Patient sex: F
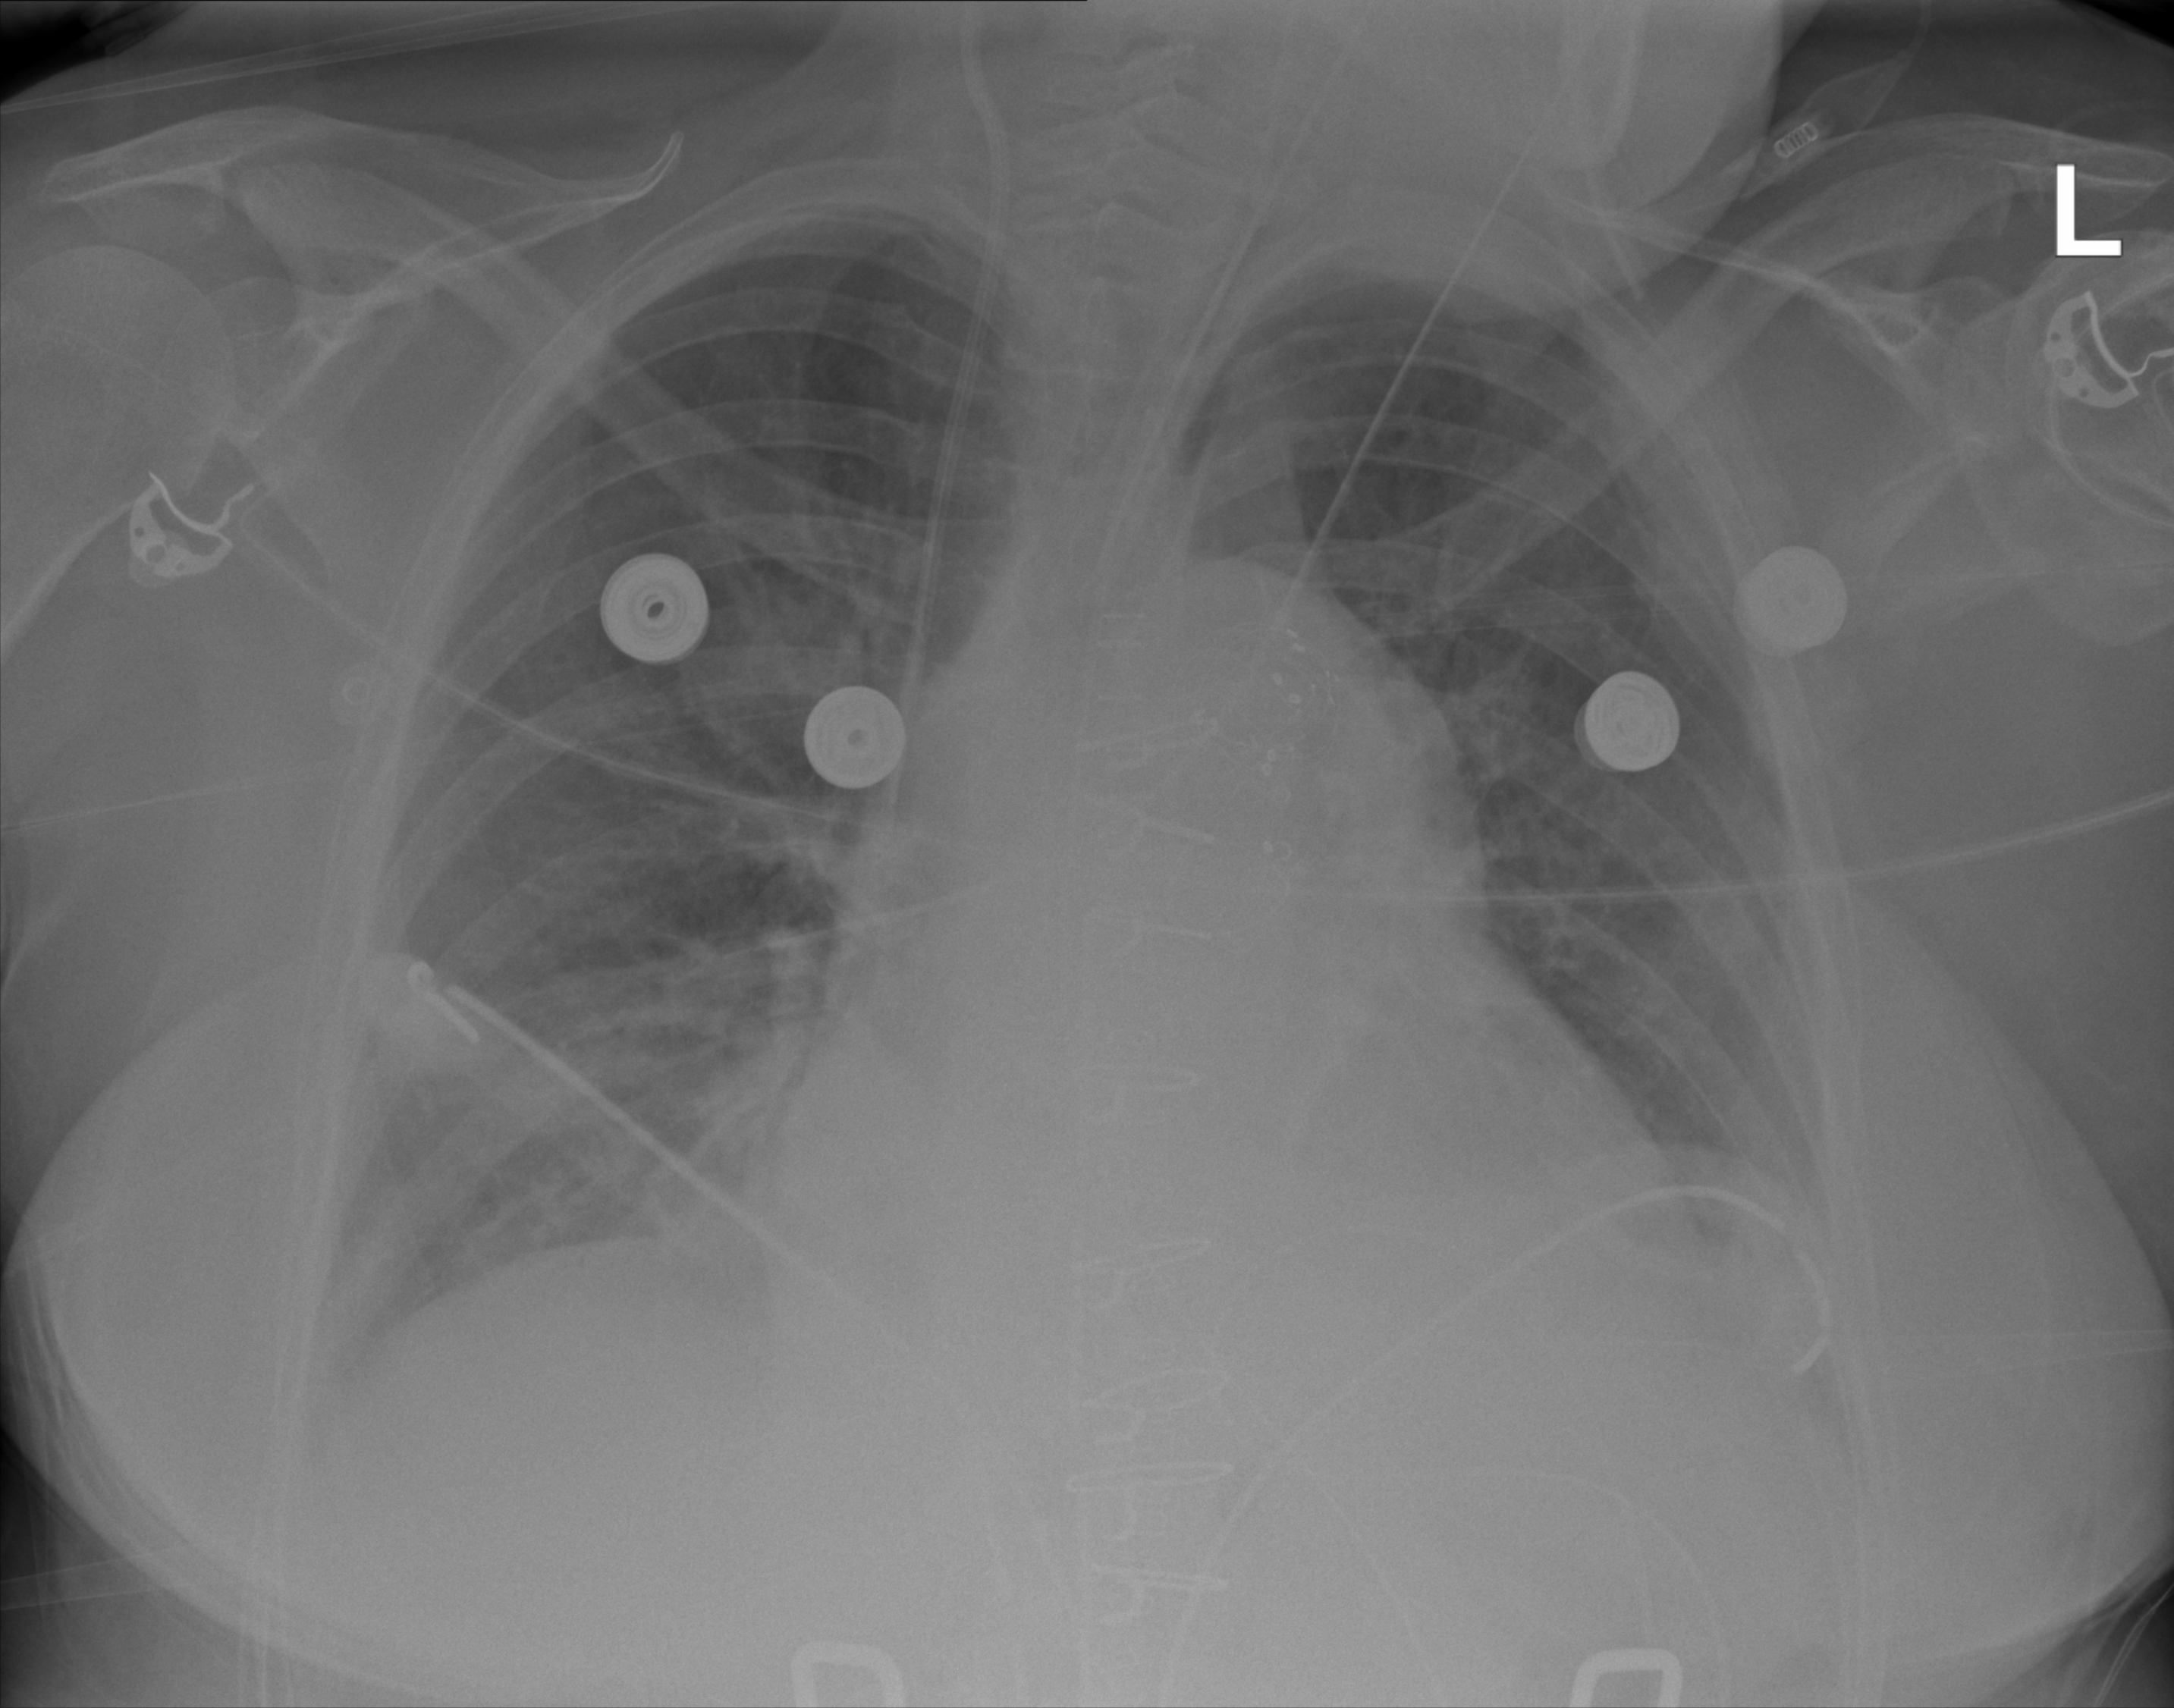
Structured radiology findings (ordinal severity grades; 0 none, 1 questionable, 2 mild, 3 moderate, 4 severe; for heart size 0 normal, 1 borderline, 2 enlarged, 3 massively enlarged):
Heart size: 2
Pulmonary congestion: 2
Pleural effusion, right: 2
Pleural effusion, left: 2
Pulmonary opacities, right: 2
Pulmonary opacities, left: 0
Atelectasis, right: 2
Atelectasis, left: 2